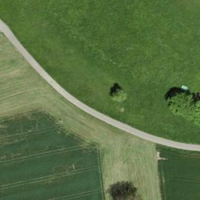
EUNIS habitat code: 25
Species observed at this site:
Cardamine pratensis